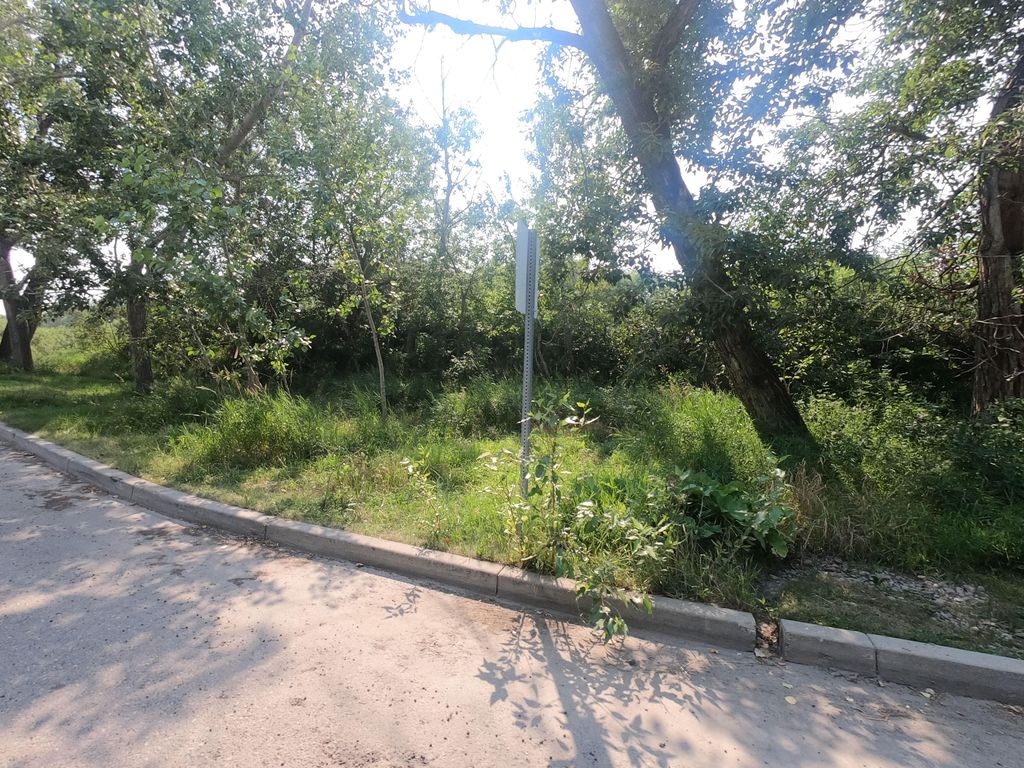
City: calgary